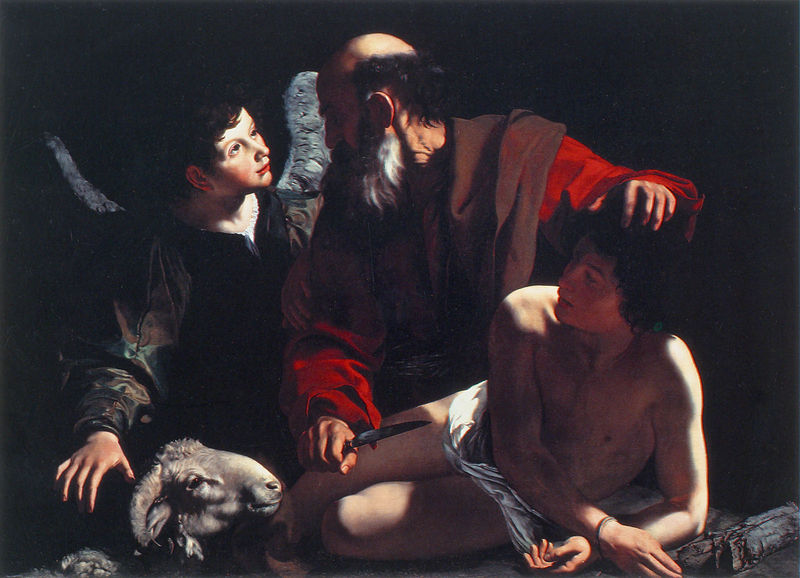
Titel: Die Opferung Isaaks
Künstler: Michelangelo Merisi da Caravaggio
Institution: Princeton, Piasecka-Johnson Collection
Schlagwörter: flügel, nackt, schatten, umhang, licht, rot, bart, hemd, messer, engel, glatze, alter, moses, jüngling, dolch, isaak, opfer, opferung, hammel, sohn, widder, abraham